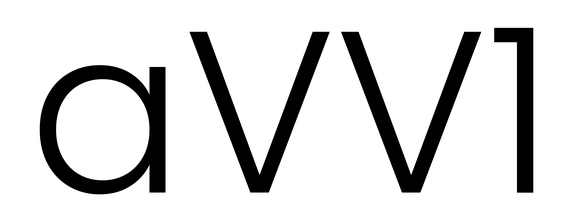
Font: Poppins-Light